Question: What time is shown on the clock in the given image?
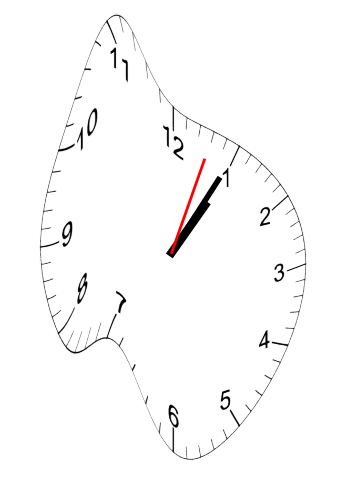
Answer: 01:05:03